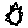
Label: sun